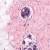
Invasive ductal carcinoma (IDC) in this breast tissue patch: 0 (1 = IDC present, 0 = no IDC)